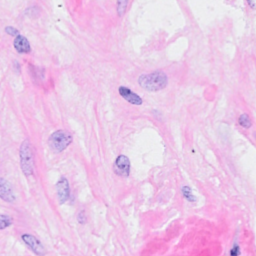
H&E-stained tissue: Breast